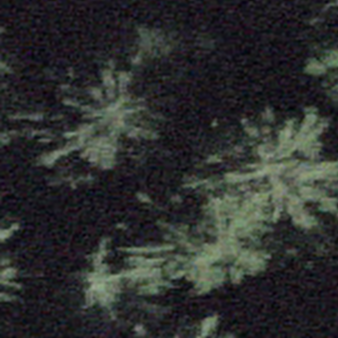
Label: other